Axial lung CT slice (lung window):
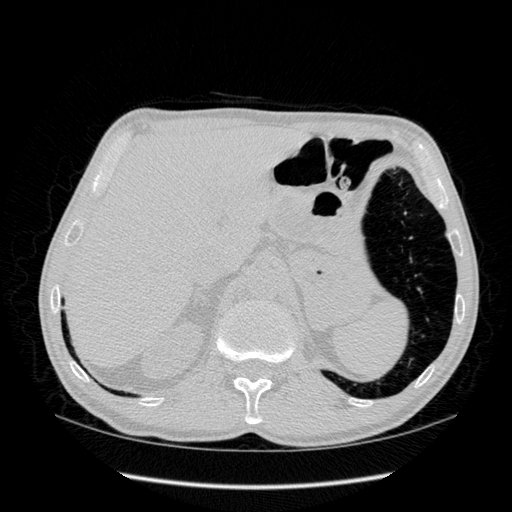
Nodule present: no